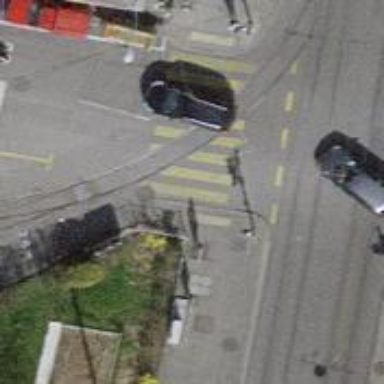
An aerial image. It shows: Kerb serving as barrier.